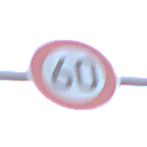
Verkehrszeichen: Geschwindigkeit60
Umgebung: Outdoor, Nature
Tageszeit: SunriseSunset
Wetter: Clear
Licht: Natural
Jahreszeit: NotSpecified
Kontrast: LowContrast